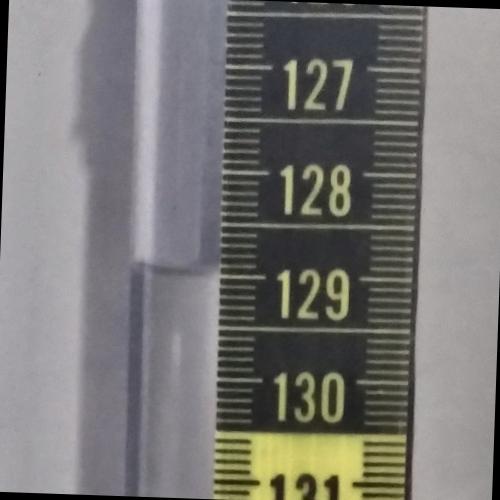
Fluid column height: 129.0 cm